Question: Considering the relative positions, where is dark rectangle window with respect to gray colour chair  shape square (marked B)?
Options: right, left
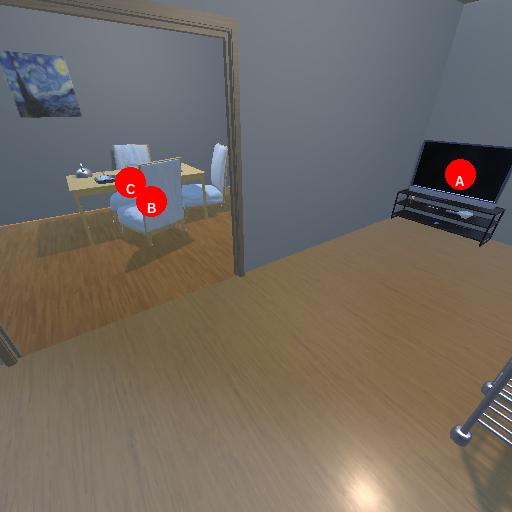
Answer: right